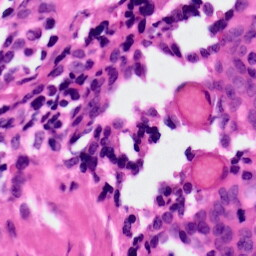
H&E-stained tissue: Ovarian